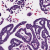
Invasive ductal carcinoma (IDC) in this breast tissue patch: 1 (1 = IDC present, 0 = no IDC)